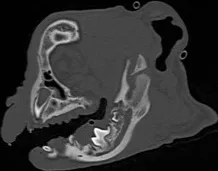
Representative multiplanar views of the surgical planning CT. (A-C) Transverse, sagittal and dorsal bone window views of the left caudal mandible. No evidence of lysis or periosteal reaction.
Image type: radiology (ct)